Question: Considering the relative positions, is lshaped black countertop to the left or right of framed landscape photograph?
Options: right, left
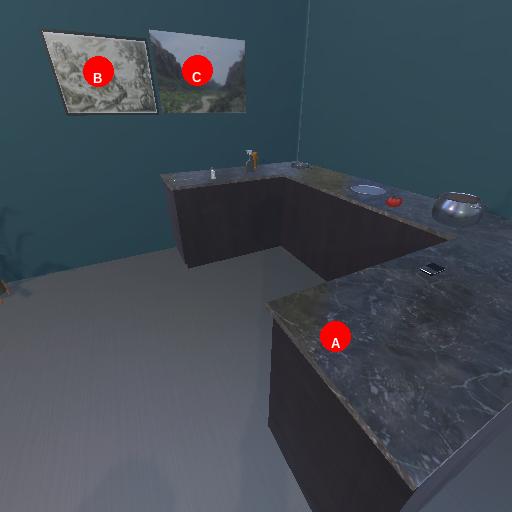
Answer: right